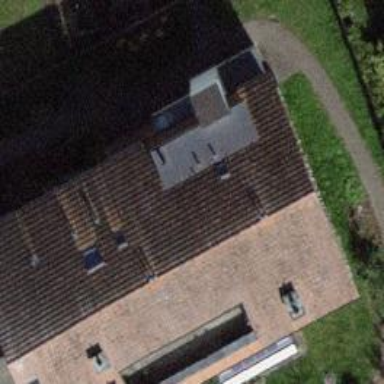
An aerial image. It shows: Building with tile roof.